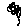
Label: flower